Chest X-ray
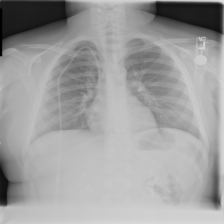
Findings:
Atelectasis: negative
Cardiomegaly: negative
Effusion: negative
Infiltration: negative
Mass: negative
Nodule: negative
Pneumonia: negative
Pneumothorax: negative
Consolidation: negative
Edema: negative
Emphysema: negative
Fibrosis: negative
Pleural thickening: negative
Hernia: negative